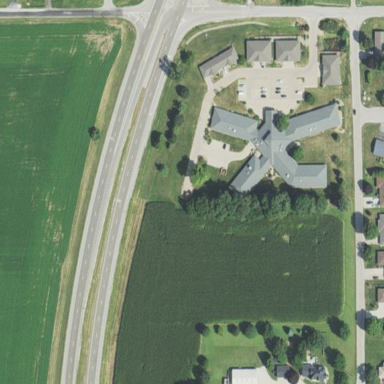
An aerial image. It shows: Nursing home.